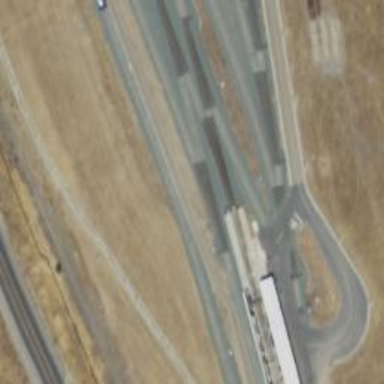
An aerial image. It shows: Railway yard used for servicing trains.